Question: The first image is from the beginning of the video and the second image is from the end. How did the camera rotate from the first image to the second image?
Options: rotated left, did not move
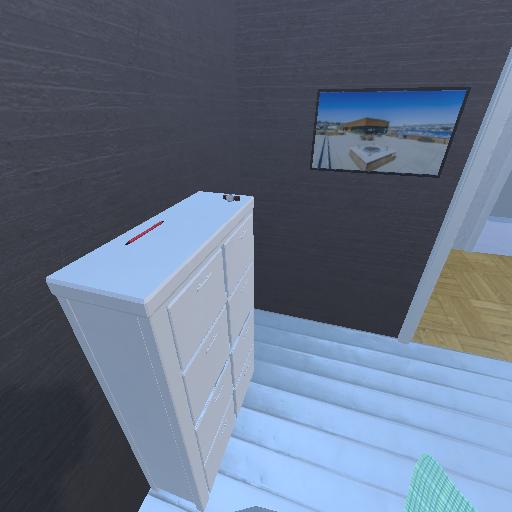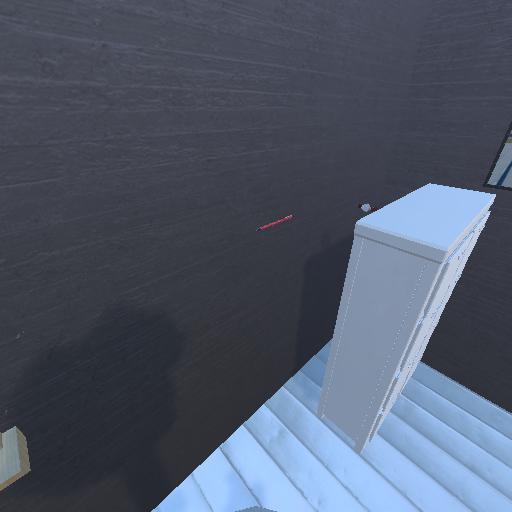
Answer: rotated left